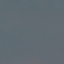
Label: SeaLake